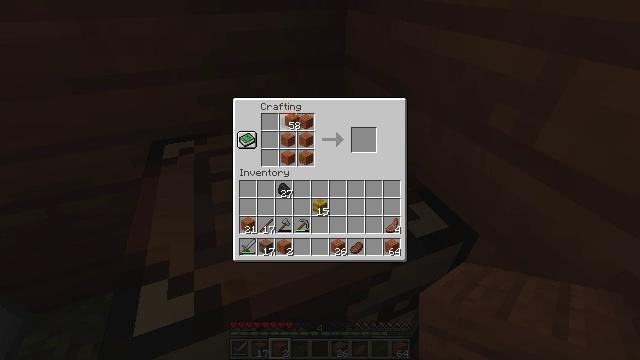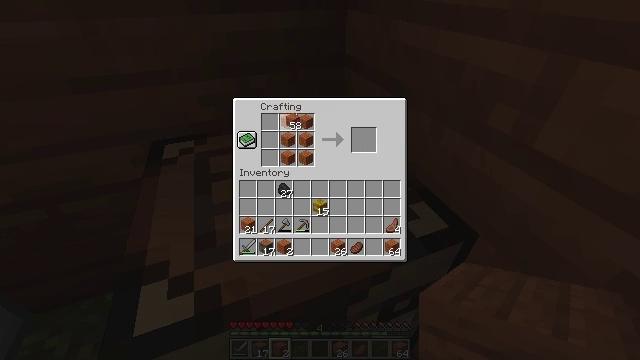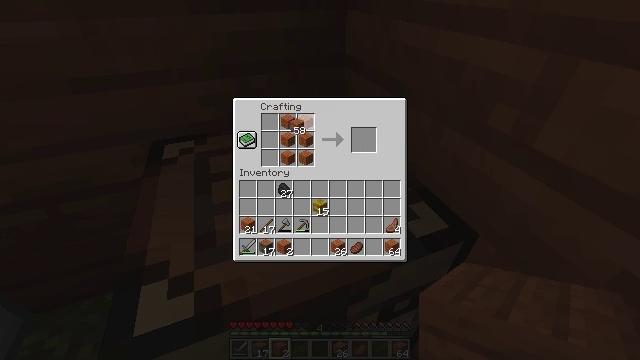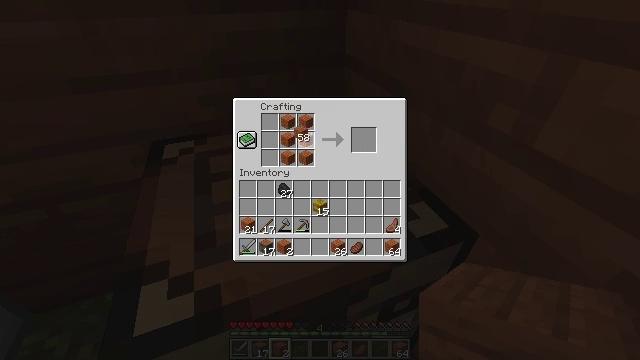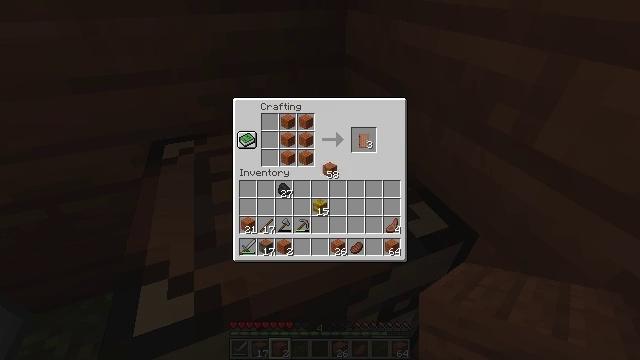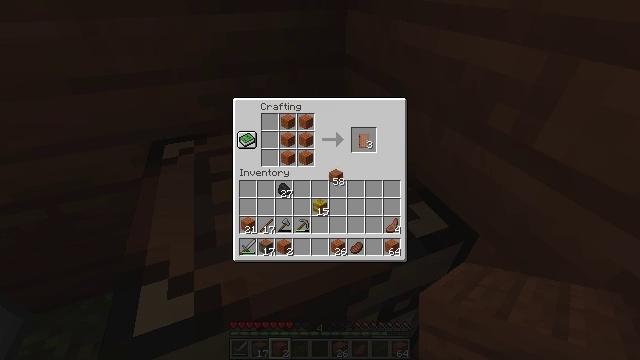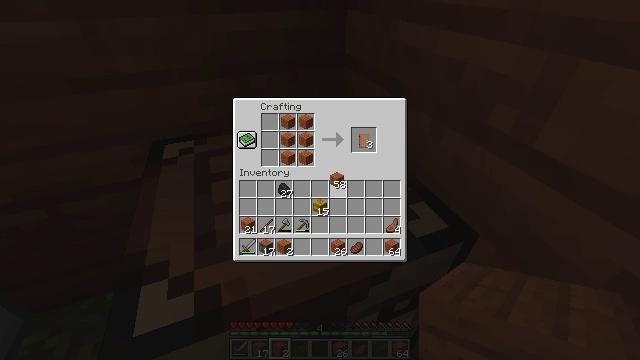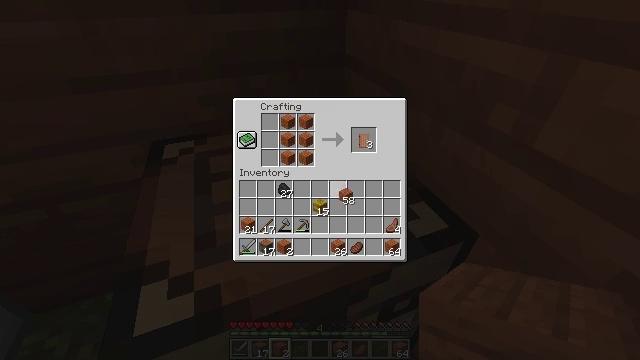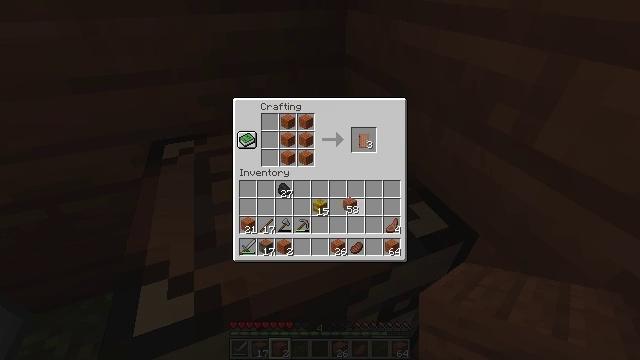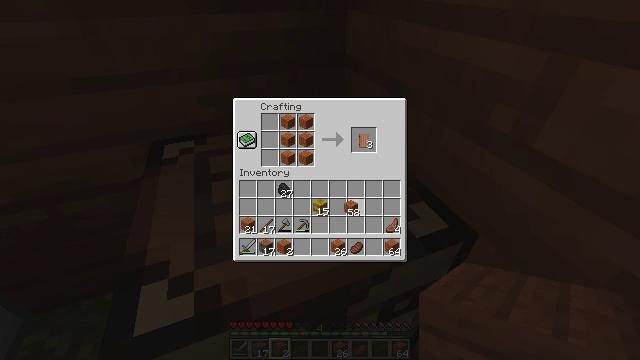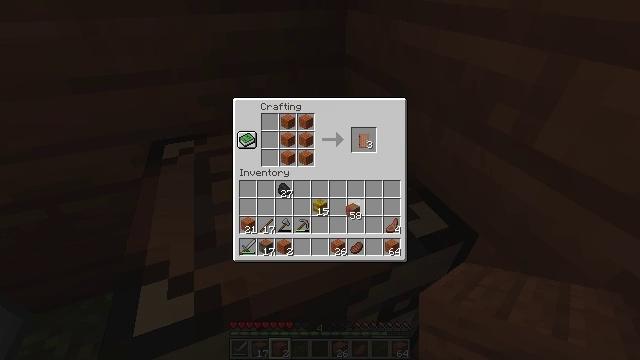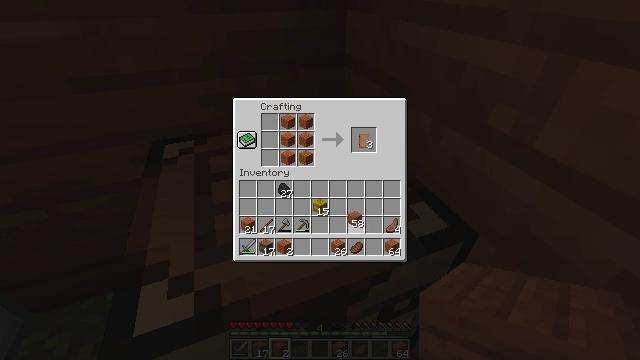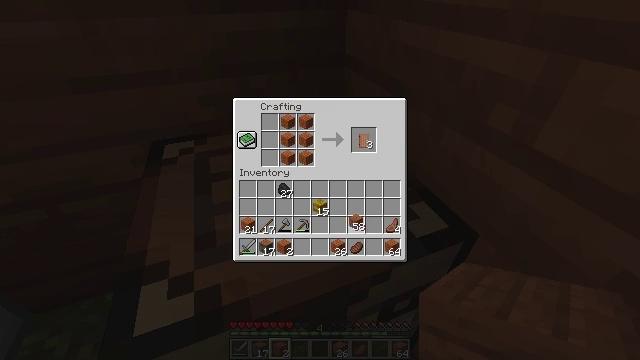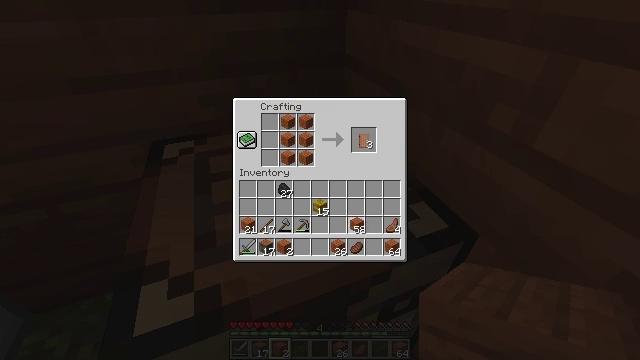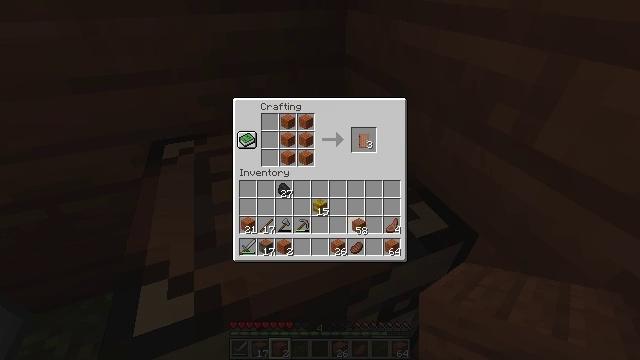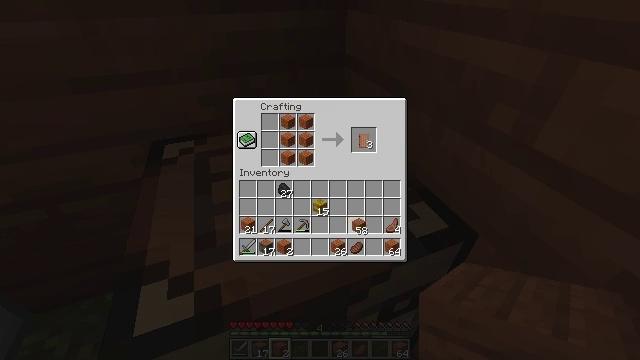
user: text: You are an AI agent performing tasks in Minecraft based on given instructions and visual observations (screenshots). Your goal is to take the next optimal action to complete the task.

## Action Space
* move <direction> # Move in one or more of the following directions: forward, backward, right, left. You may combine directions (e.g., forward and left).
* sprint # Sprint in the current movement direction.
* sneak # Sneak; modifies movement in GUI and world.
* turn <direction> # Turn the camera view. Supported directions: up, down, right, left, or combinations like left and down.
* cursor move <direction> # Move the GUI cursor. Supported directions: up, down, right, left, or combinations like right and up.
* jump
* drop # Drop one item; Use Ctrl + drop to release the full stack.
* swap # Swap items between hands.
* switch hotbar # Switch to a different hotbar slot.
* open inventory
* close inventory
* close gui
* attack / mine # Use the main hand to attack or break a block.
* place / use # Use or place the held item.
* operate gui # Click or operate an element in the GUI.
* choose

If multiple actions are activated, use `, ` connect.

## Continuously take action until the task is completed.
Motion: motion action
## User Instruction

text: Make an acacia door using acacia planks and a crafting table.
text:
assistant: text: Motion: no_op
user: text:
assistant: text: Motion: no_op
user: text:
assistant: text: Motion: cursor move down
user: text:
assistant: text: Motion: cursor move right and down
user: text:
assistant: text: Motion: cursor move down
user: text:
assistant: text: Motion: no_op
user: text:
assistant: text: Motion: cursor move right and down
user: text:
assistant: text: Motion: cursor move down
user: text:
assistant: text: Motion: no_op
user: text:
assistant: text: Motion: no_op
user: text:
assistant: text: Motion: cursor move down
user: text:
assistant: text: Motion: no_op
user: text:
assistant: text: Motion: no_op
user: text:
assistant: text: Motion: no_op
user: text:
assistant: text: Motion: operate gui
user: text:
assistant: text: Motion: operate gui
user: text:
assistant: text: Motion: operate gui
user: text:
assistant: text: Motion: no_op
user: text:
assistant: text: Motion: no_op
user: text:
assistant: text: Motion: cursor move up
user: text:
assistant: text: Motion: cursor move up
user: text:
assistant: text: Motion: no_op
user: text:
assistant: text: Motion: cursor move up
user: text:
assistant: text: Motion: no_op
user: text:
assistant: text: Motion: no_op
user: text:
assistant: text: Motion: no_op
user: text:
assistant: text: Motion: cursor move up
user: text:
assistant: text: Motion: no_op
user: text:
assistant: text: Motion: no_op
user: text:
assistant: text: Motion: no_op